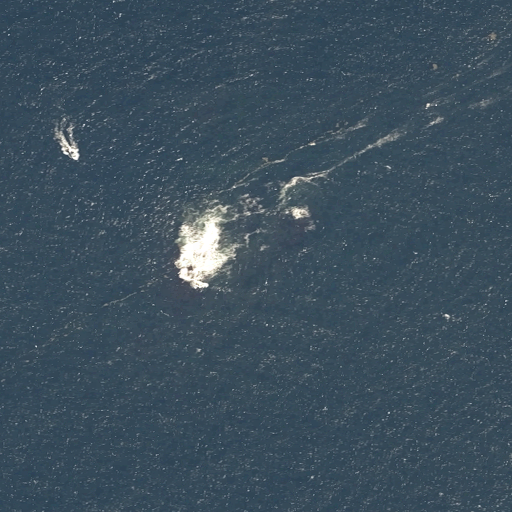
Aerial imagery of bar in Maine named Hough Ledge containing only open water